Question: Basically, I'm trying to increment a value based on the same column with a criteria.
The initial seed is 1 and it should pick up from there.
From the first row that is blank on column C, it should then increment the value by 1. The only exception would be from 12 to 13, that it would then start over from 1.
I've tried using arrayformula with this, but it doesn't work due to interative calculation issues.
Is there any way to make this work?

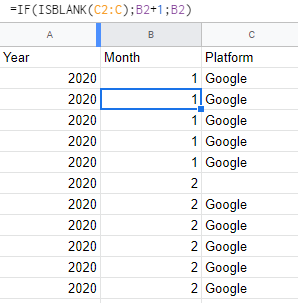
Answer: This should work in B2:
'''
=ARRAYFORMULA(IF(C2:C="",,MOD(COUNTIFS(C2:C,"",ROW(C2:C),"<="&ROW(C2:C)),12)+1))
'''